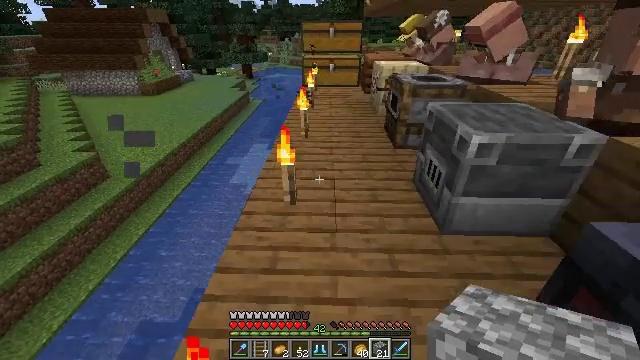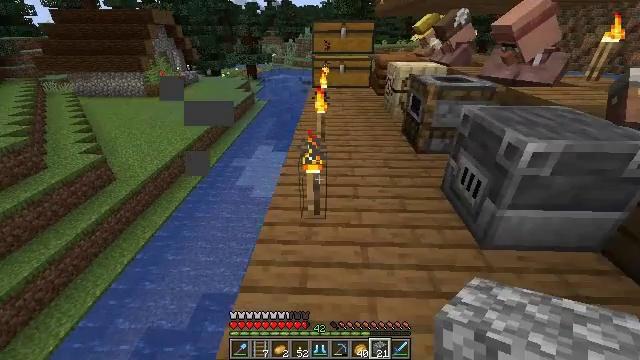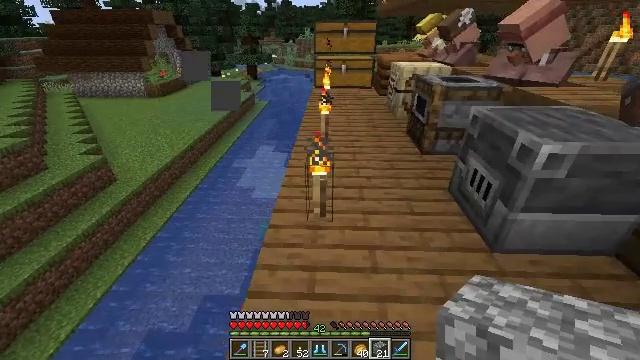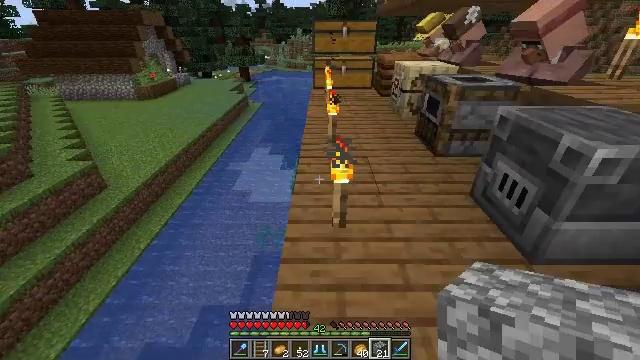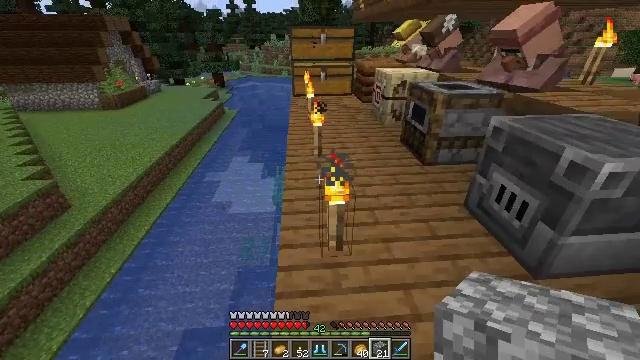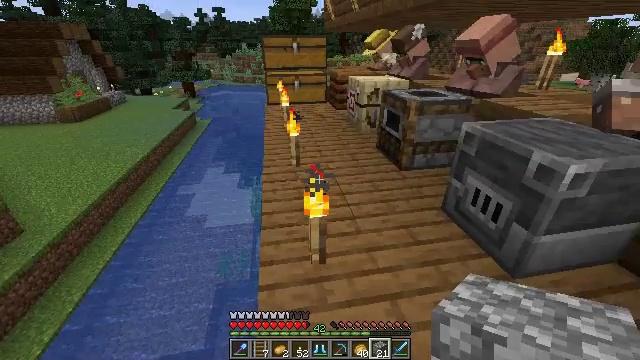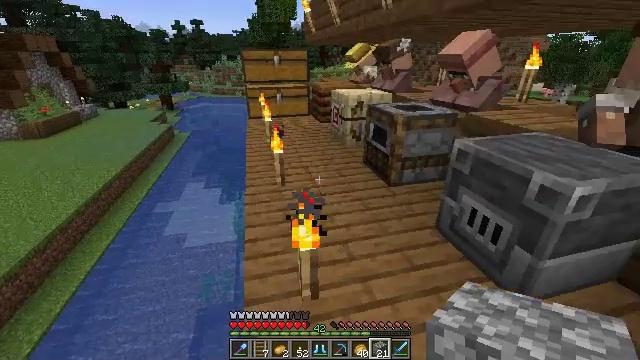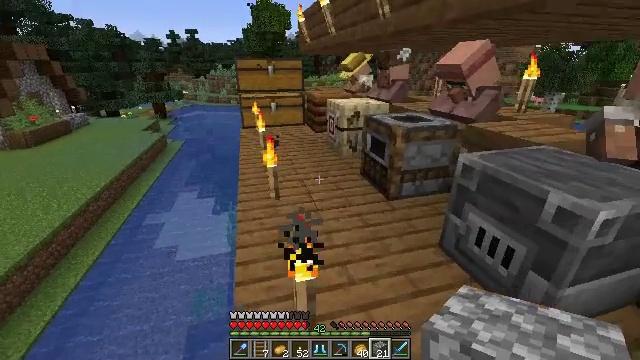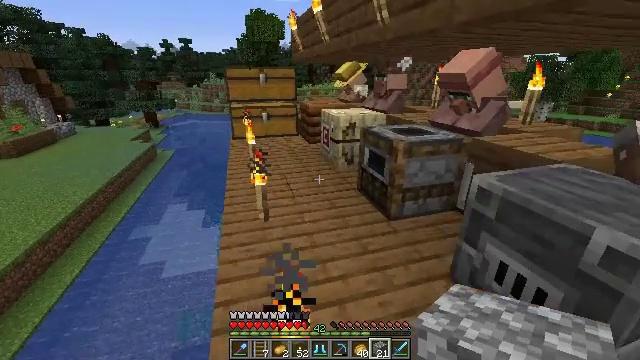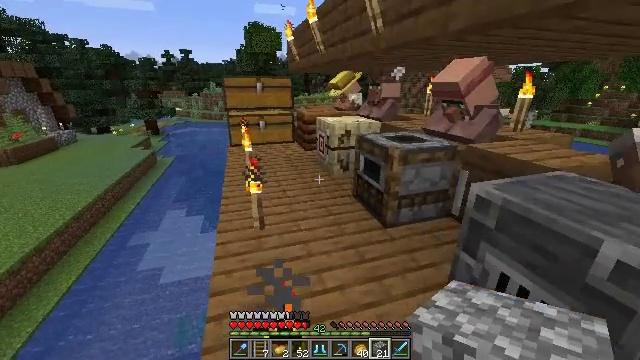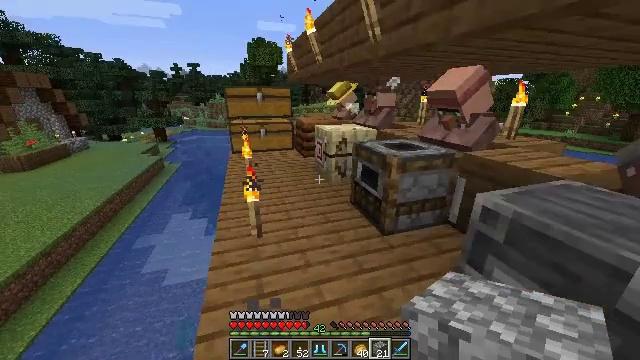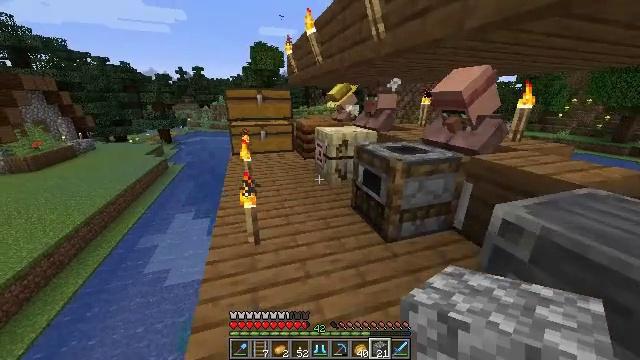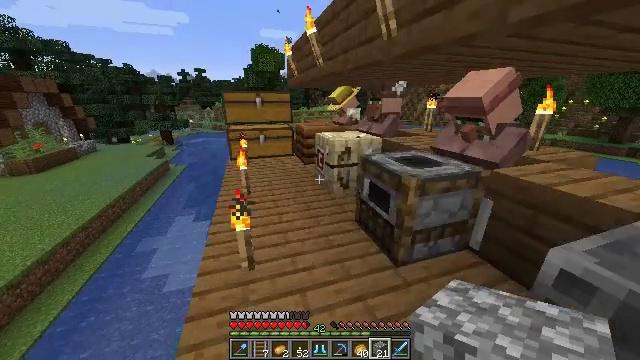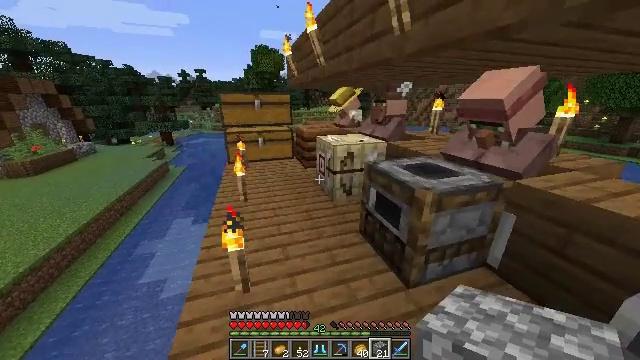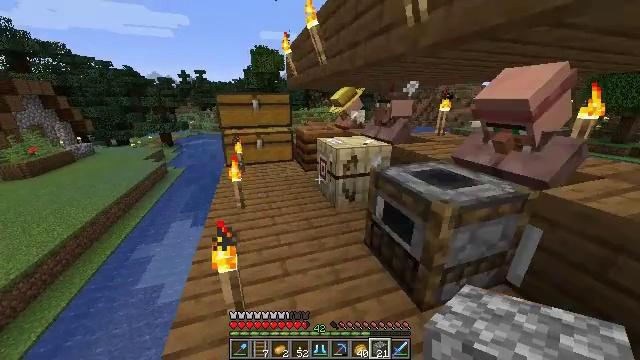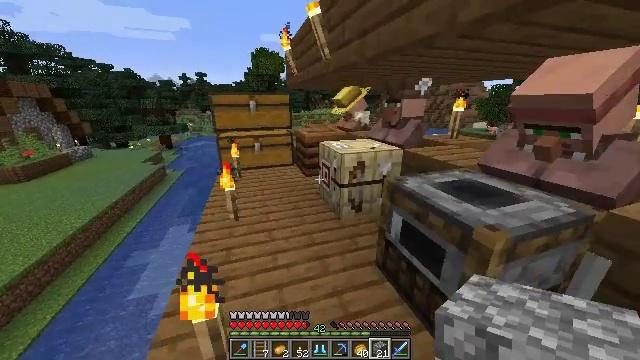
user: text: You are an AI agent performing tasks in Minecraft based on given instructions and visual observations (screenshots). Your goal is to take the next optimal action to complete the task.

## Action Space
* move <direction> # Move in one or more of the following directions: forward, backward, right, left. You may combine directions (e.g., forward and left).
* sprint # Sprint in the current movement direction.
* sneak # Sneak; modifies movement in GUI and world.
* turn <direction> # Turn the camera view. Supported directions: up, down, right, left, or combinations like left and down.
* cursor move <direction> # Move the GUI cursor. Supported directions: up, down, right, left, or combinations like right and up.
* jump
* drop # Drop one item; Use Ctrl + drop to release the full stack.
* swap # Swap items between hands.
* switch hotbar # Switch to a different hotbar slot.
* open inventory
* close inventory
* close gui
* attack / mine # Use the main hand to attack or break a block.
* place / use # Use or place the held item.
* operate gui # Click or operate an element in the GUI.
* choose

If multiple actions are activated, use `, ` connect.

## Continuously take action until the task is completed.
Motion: motion action
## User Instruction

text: Use the crafting table to craft a suspicious stew.
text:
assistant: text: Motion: move forward and move left
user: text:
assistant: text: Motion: move forward and move left
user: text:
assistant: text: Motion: move forward and move left, turn right
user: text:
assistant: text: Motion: move forward, turn right and up
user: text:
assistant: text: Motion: move forward, turn right and up
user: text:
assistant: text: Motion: move forward, turn right and up
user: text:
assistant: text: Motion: move forward, turn right and up
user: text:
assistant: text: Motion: move forward, sprint, turn right and up
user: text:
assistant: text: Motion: move forward, sprint, turn up
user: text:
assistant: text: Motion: move forward, sprint
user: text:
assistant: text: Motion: move forward, sprint
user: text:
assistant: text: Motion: move forward, sprint
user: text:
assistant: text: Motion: move forward
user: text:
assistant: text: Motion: move forward
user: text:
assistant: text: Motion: move forward, sprint
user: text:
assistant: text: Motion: move forward, sprint, turn left
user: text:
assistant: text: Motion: move forward, sprint, turn left
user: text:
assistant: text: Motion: move forward, sprint
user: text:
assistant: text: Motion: move forward
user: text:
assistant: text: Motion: move forward
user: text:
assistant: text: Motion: move forward
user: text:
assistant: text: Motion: move forward
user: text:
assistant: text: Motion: move forward
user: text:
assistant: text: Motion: move forward
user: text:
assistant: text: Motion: move forward
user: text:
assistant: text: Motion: move forward
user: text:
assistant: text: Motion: move forward
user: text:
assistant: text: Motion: move forward and move left, turn right
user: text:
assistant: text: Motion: move forward and move left, turn right
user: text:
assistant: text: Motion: move forward and move left, turn right